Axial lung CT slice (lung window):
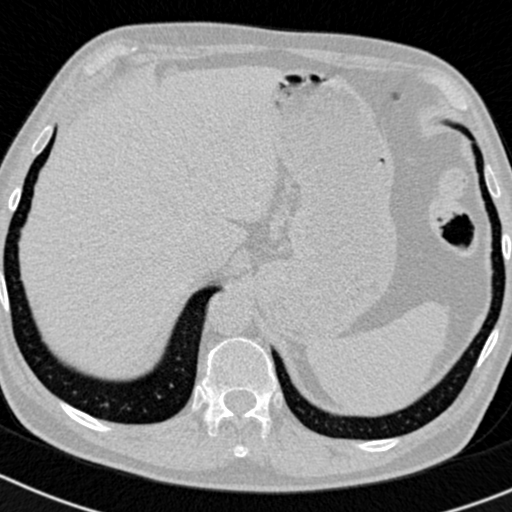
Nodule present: no